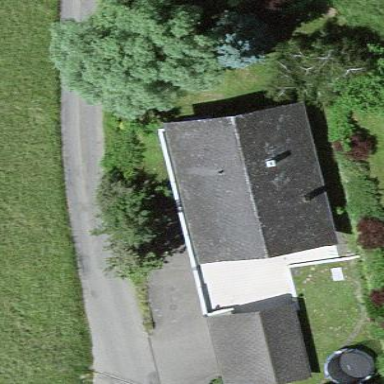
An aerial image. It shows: Simple house.